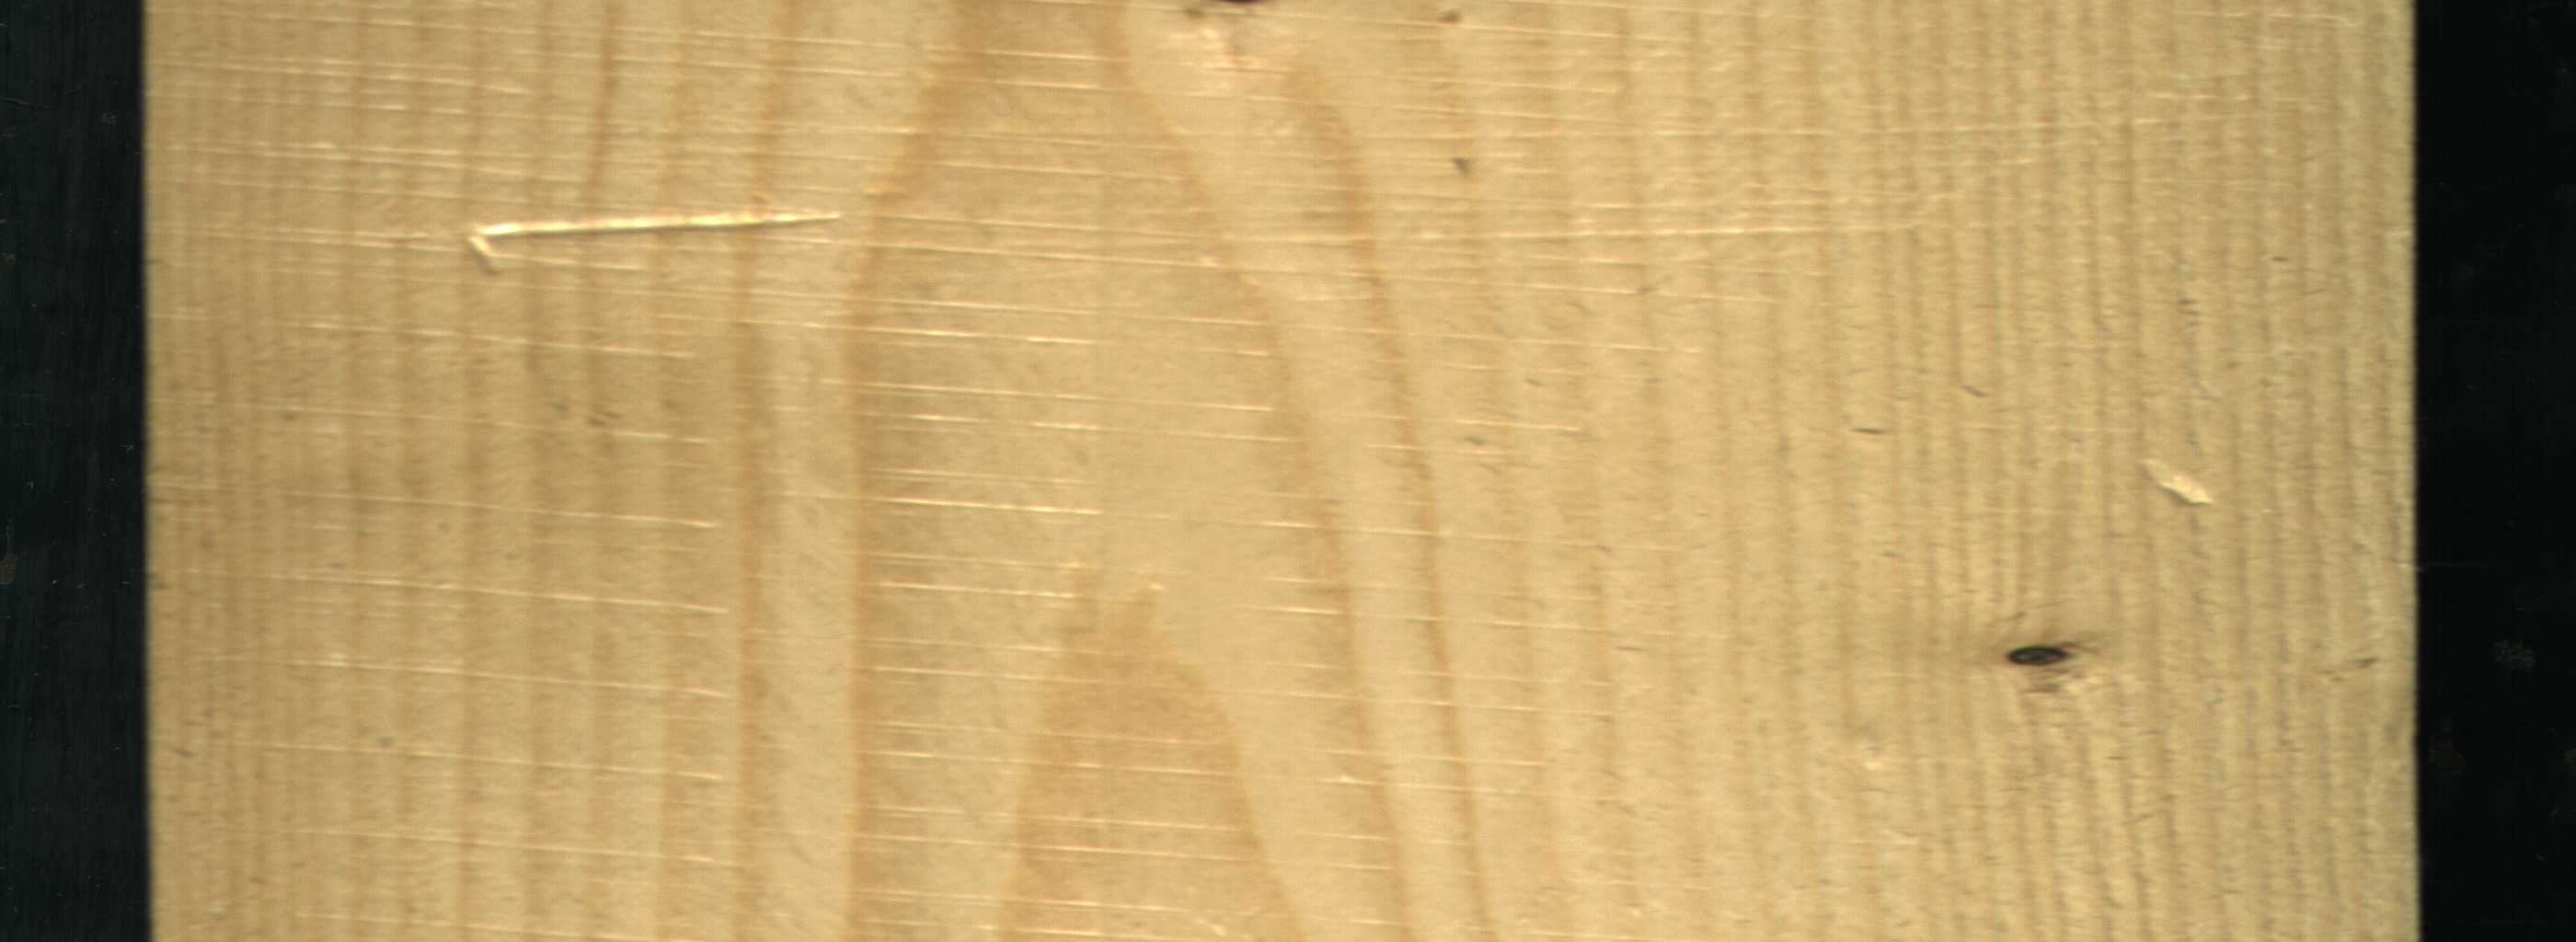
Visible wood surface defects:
Dead_Knot